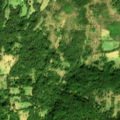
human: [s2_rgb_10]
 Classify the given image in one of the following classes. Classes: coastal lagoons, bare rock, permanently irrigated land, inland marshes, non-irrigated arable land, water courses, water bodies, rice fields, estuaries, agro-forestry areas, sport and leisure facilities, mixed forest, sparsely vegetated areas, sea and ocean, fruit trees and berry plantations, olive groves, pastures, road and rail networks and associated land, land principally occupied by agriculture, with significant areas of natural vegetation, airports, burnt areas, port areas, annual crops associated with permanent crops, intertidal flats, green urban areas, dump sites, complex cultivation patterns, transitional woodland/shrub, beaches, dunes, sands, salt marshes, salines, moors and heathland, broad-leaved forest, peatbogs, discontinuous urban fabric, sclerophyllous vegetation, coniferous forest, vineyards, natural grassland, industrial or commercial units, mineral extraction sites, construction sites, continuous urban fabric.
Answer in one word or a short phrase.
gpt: land principally occupied by agriculture, with significant areas of natural vegetation, broad-leaved forest